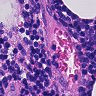
Metastatic tissue present: no